Field crop: tomato
Growth stage: 1
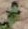
Species: solanum